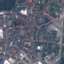
Land use / land cover: Residential